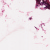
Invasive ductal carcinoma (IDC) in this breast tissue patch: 0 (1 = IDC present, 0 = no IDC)